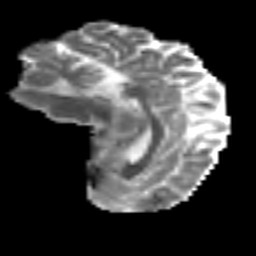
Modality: MD
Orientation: sagittal
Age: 37
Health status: ill
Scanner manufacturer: philips
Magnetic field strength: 3 T
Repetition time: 9 s
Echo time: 0.127 s